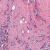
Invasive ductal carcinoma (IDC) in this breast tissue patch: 1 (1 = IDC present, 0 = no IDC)